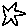
Label: star